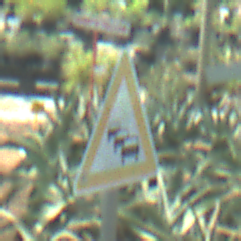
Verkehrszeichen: Stau
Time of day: MorningAfternoon
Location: Roofed (Special)
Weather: PartlyCloudy
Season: NotSpecified
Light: Natural